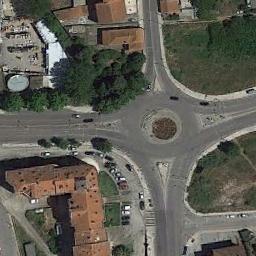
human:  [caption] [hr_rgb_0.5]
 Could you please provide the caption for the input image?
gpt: The roundabout is on the grass next to trees and buildings .

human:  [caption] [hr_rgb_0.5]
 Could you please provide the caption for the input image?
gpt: The roundabout with four exits and entrances is surrounded by some buildings .

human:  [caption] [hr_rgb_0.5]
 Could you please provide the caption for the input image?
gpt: There are many cars beside the roundabout .

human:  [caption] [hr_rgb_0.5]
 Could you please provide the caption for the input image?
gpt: There are several vehicles driving on the road at the roundabout, There are some buildings and some trees and some lawns around the roundabout, And many cars are parked in the open space beside the roundabout .

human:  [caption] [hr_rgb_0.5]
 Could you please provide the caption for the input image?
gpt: There are some green trees and buildings near the roundabout .